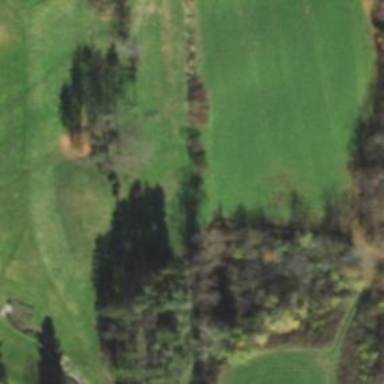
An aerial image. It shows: Golf hole.